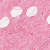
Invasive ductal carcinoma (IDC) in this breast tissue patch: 0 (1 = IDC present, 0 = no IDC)